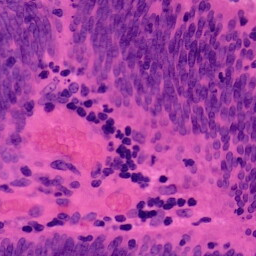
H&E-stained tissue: Colon